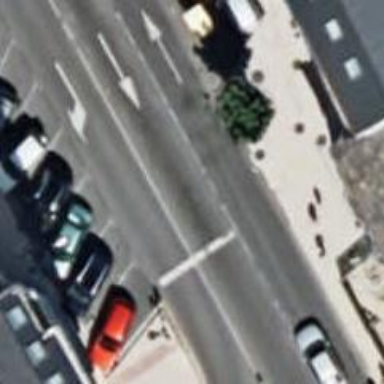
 and diagonal parking lane on the left side."